Field crop: maize
Growth stage: 2
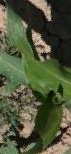
Species: maize